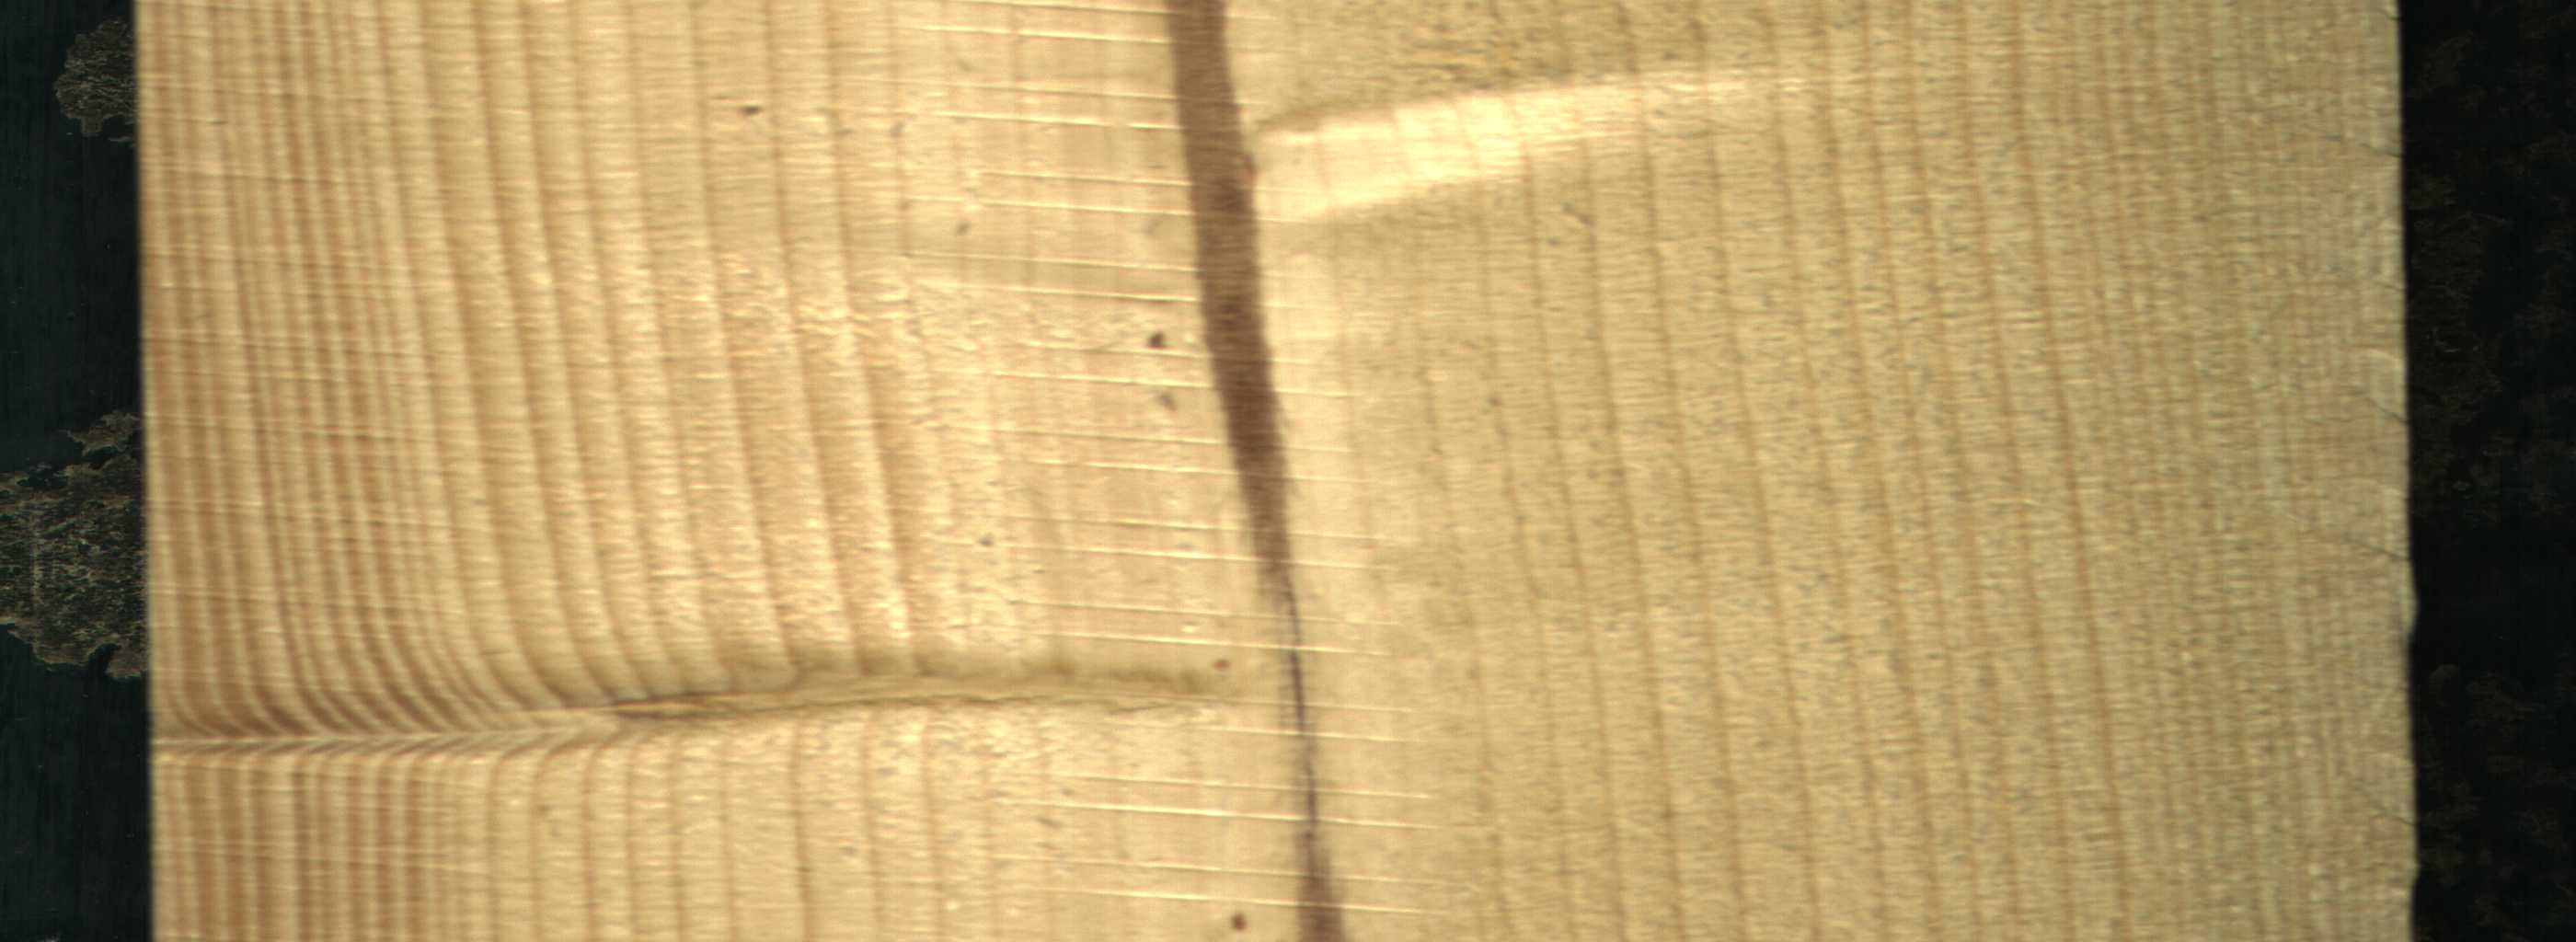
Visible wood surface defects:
Marrow
Marrow
Crack
Live_Knot